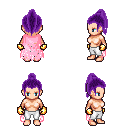
a pixel art fantasy rpg character, female body template, human, light skin, pink tattered cape, white pants, purple long topknot hairstyle, gold gloves, four views (front, back, left, right), 2x2 character sprite sheet, small pixel art, hard edges, no anti-aliasing